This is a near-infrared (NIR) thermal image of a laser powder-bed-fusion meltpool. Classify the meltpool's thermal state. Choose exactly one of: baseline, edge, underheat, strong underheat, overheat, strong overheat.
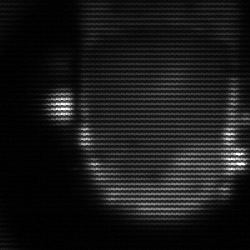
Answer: baseline